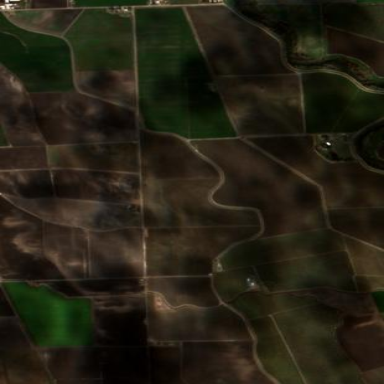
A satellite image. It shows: Farmland with fields for crop cultivation.